Question: I'm extracting the links from the email using 'imaplib' and 'email', but the result is missing the main link, although the others are there.
'''
#Assume that I know the id of an email that I need to parse '599'
typ, email_data = mail.fetch('599', '(RFC822)')
msg = email.message_from_bytes(email_data[0][1])
print(msg.get_payload()[0].get_payload())
'''
Here's my email with three links:

This is the result:
> Today's highlightsWeb API in=C2=A0.Net 6.0 with Auth0 with Roles and PermissionsThis week, I was tutoring a student client of mine. We have been
working ou= r way through using Auth0. It=E2=80=A6Jay (<URL> in ProjectWT
(<URL>
=C2=B73 min read
Links two and three are absolutely identical to those in the email, but as you can see the first link is missing (also in all similar cases) and I can't understand why. Any help would be appreciated.
Adding the default policy is not helping.
'''
message = email.message_from_bytes(msg_as_bytes, policy=policy.default)
'''
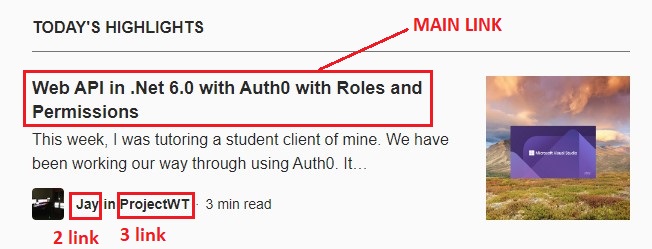
Answer: The immediate problem seems to be that you are extracting links from a MIME part which simply contains only two links. The structure of the message is apparently something like
'''
-+ multipart/alternative
-- text/plain
-+ multipart/related
-- text/html
-- image/png
-- image/png
'''
where your screen shot shows the 'text/html' part with its related images, but the text excerpt shows the first 'text/plain' part, and the link extraction targets that, too.
In the general case, if you are processing a collection of messages from multiple senders using multiple email clients and sending multiple types of messages (some with embedded images, others perhaps a PDF attacment or a collection of CSV files), you will need to perform an analysis of each individual message's structure and decide which MIME part(s) you want to extract based on those results. But for the common case where the message's top-level structure is either just a single body part or a common 'multipart/alternative' with a 'text/plain' and a 'text/html' rendering of the same "main" message (in any order), recent versions of Python offer a simple method which attempts to "do the right thing".
As an aside, the 'email' module in the standard library was overhauled in Python 3.6 to be more logical, versatile, and succinct; new code should target the (no longer very) new 'EmailMessage' API. When you supply a 'policy' argument to 'message_from_bytes', this is what you get (without it, you get the legacy 'email.message.Message' API, also called "compat32" because it's compatible back to Python 3.2 and earlier. The new API was informally introduced in Python 3.3, though it only became the preferred and official API in 3.6.)
With that, the following code should hopefully do what you want.
'''
msg = email.message_from_bytes(email_data[0][1], policy=default)
print(msg.get_body())
'''
The new API should not require you to separately request decoding of the extracted body part's content transfer encoding, which was another problem with your original attempt.
'get_body()' (which did not exist at all in the legacy API) lets you specify an ordered list of preferred MIME types, but the default preference list should do what you want in this case. It will prefer HTML if available, and otherwise fall back to plain text.
For testing, here is a quick and dirty example message with the assumed structure. If you need more help, probably post a new question with a sample message (ideally pared down to just the essentials, and probably without the IMAP code which isn't relevant for this particular problem).
'''
From: tripleee <me@example.net>
To: you <aleh.b@example.org>
Subject: Simple multipart example
MIME-Version: 1.0
Content-type: multipart/alternative; boundary="snowden-risen-woodward-manning"
--snowden-risen-woodward-manning
Content-type: text/plain; charset=utf-8
Content-transfer-encoding: quoted-printable
Today's highlights
Web API in=C2=A0.Net 6.0 with Auth0 with Roles and Permissions=
--snowden-risen-woodward-manning
Content-type: multipart/related; boundary="pol-pot-stalin-trump-mao"
--pol-pot-stalin-trump-mao
Content-type: text/html; charset=utf-8
Content-transfer-encoding: quoted-printable
<h1>Today's highlights</h1>
<p><a href=3D"https://example.com/spam">=
Web API in=C2=A0.Net 6.0 with Auth0 with Roles and Permissions=
</a></p>
<img src="cid:foo@example.net"/>
<img src="cid:bar@example.net"/>
--pol-pot-stalin-trump-mao
Content-type: image/png
Content-transfer-encoding: base64
Content-id: <foo@example.net>
somebase64gobbledygook=
--pol-pot-stalin-trump-mao
Content-type: image/png
Content-transfer-encoding: base64
Content-id: <bar@example.net>
morebase64gobbledygook=
--pol-pot-stalin-trump-mao--
--snowden-risen-woodward-manning--
'''